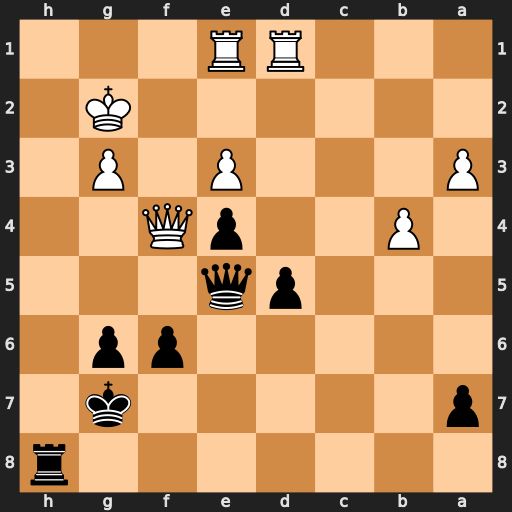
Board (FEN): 7r/p5k1/5pp1/3pq3/1P2pQ2/P3P1P1/6K1/3RR3
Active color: b
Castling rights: -
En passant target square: -
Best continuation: Qb2+ Qf2 Rh2+ Kxh2 Qxf2+